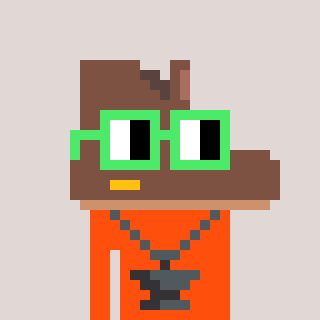
a pixel art character with square light green glasses, a boot-shaped head and a orange-colored body on a warm background